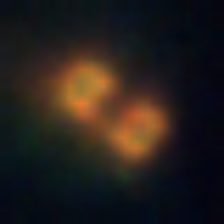
Taxon: Skeletonema
Group: Diatoms